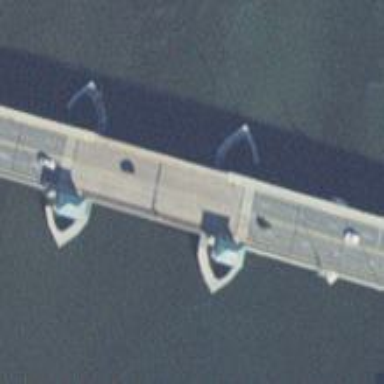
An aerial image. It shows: Primary highway crossing over movable drawbridge.